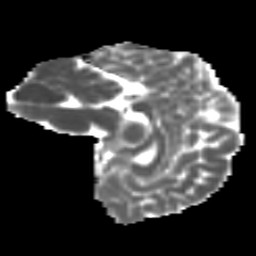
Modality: MD
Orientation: sagittal
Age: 10
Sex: male
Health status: ill
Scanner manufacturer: ge
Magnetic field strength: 3 T
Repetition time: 6.752 s
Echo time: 0.079 s